The plot is a time-scale (wavelet) decomposition of a bearing vibration signal. Diagnose the bearing from this image, choosing from: normal, inner_race, outer_race, ball.
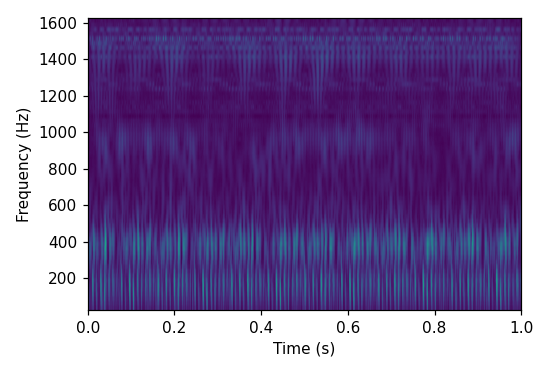
Answer: outer_race